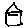
Label: house